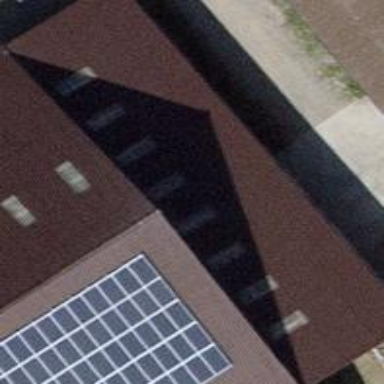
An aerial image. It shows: View of roof of building.